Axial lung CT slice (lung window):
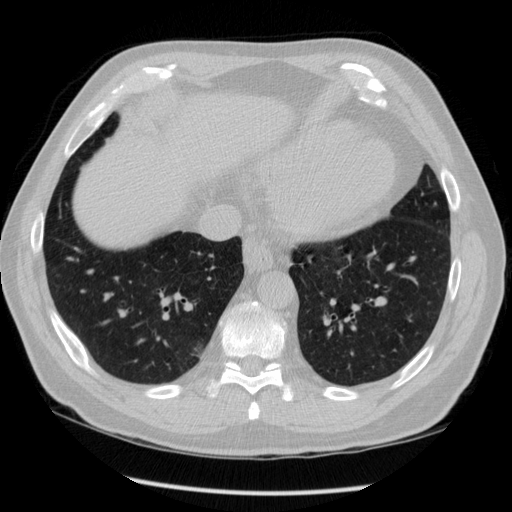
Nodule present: no